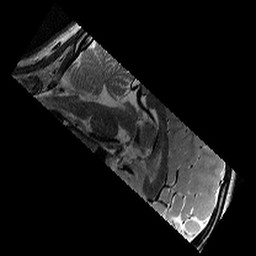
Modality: T2w
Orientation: sagittal
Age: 11
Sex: female
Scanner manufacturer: siemens
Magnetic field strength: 3 T
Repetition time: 9.23 s
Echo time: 0.067 s